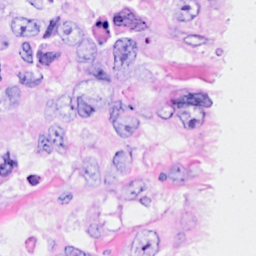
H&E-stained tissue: Breast